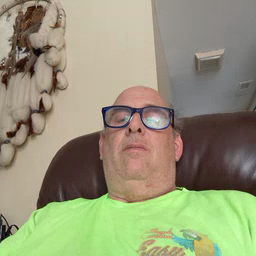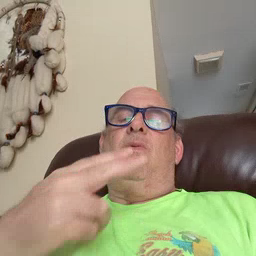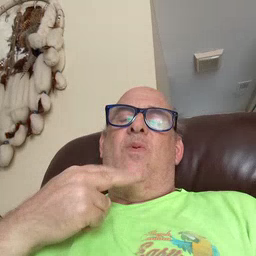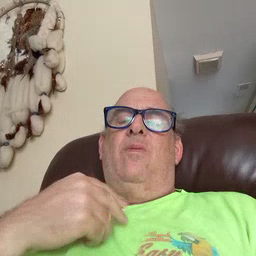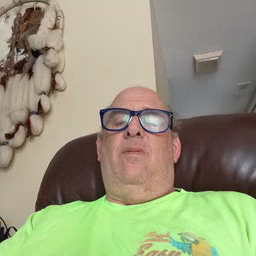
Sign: cute